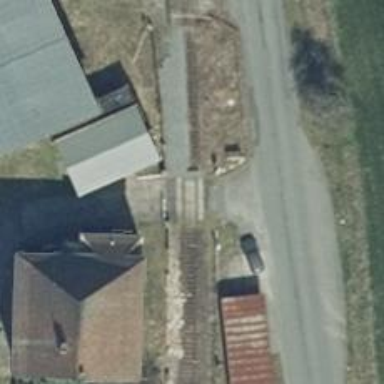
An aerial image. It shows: Railway crossing.